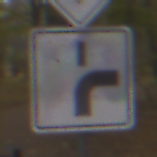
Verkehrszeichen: VerlaufVorfahrtsstrasse8
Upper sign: Vorfahrtsstrasse
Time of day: Midday
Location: Outdoor (Nature)
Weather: Overcast
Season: NotSpecified
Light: Natural